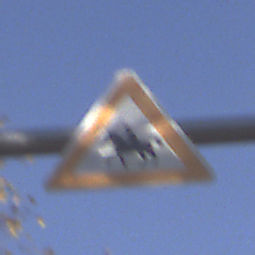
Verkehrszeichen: ReiterRechts
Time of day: SunriseSunset
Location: Outdoor (Urban)
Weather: PartlyCloudy
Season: Autumn
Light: Natural